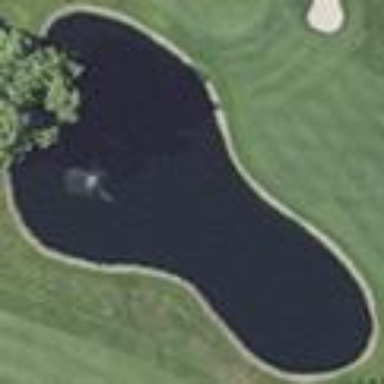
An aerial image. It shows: Water hazard in golf course. The hazard is natural water feature.